Question: I have 4000 columns and 200 rows in an excel spreadsheet, I want to make a line chart with all data in it, but once I created the chart, it is too hard to see each individual item in the chart even if I zoom the page to max.

Is there any better idea to make a chart that contains huge amount of data and also be able to zoom in to see each individual item?
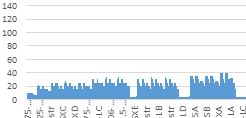
Answer: You can add a second Chart to use like a Zoom:

With a Scrollbar ActiveX you can scroll (Zoom) the Big chart reducing the range of the data:
'''
Private Sub ScrollBar1_Change()
Dim xx As Integer
xx = ScrollBar1.Value
ActiveSheet.ChartObjects("Chart 2").Activate
ActiveChart.PlotArea.Select
ActiveChart.SetSourceData Source:=Range("B" & xx & ":C" & xx + 3)
End Sub
'''
If you want you can have the Vertical value Fix or Variable. I have added a Combo to select:
'''
Private Sub ComboBox1_Change()
Dim Fixed As Single
If ComboBox1.Value = "Fix" Then
ActiveSheet.ChartObjects("Chart 1").Activate
ActiveChart.PlotArea.Select
Fixed = ActiveChart.Axes(xlValue).MaximumScale
ActiveSheet.ChartObjects("Chart 2").Activate
ActiveChart.PlotArea.Select
ActiveChart.Axes(xlValue).MaximumScale = Fixed
Else
ActiveSheet.ChartObjects("Chart 2").Activate
ActiveChart.PlotArea.Select
ActiveChart.Axes(xlValue).MaximumScaleIsAuto = True
End If
End Sub
'''